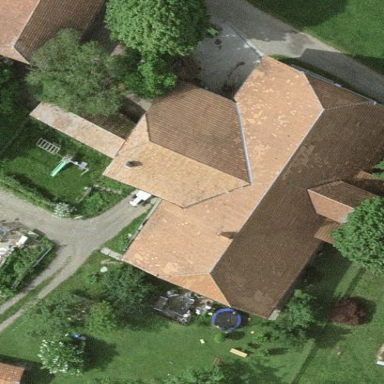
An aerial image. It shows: Farm building.